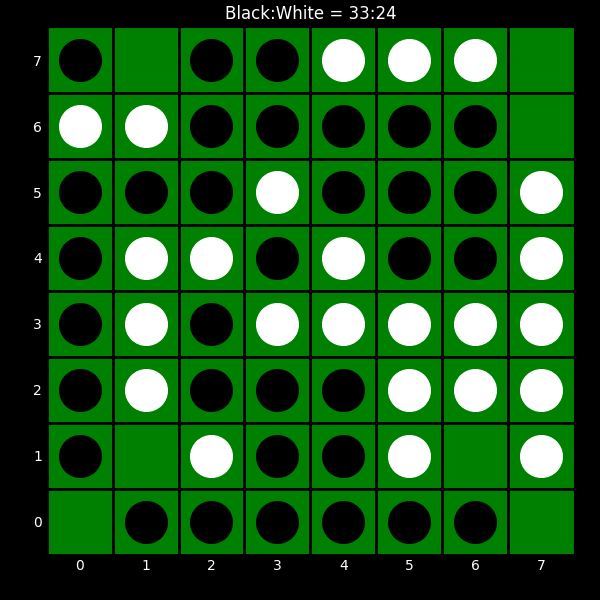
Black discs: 33
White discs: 24